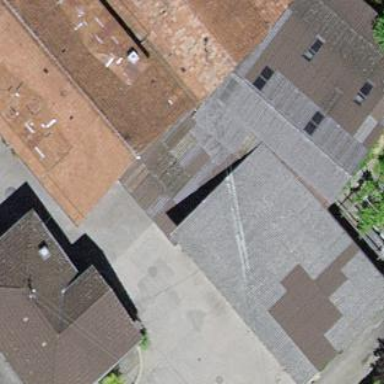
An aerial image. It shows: Group of garages.